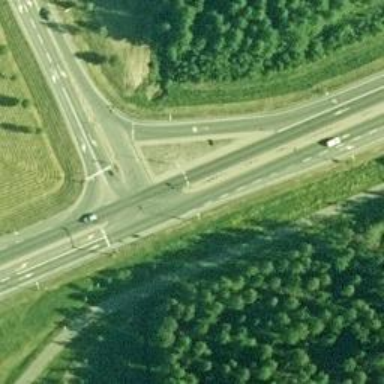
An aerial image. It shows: Asphalt road classified as trunk highway.